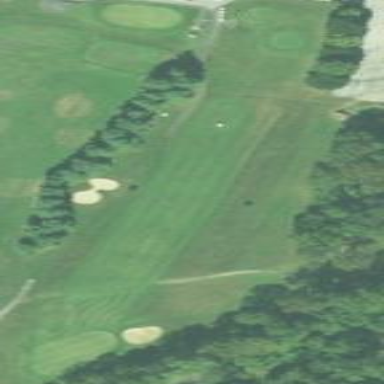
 specifically for teeing off and fairway play."